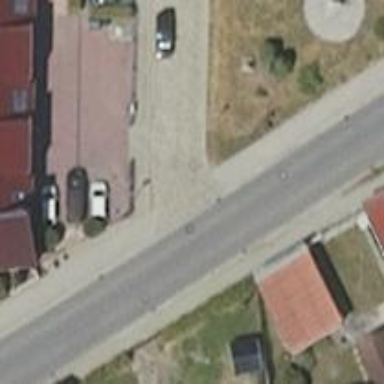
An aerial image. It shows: Service road.